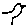
Label: bird